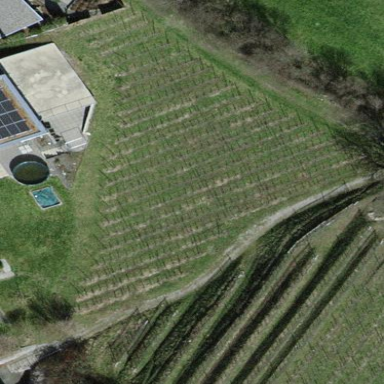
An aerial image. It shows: Vineyard where grapes are grown.